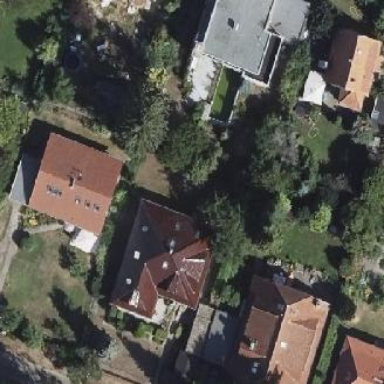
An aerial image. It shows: Detached building with hipped roof.